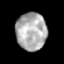
Tissue: prostate
Cell type: B cells
Senescence score: 0.3505
Nuclear area (px): 1121
Mean DAPI intensity: 174.46